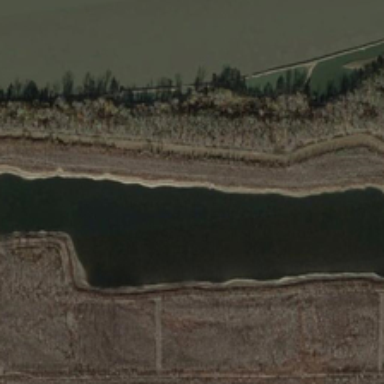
Many fish flow in the piece of the pond .